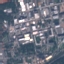
Land use / land cover class: Industrial